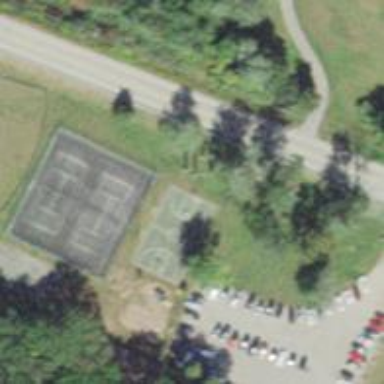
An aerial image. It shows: Tennis court on the leisure land pitch.